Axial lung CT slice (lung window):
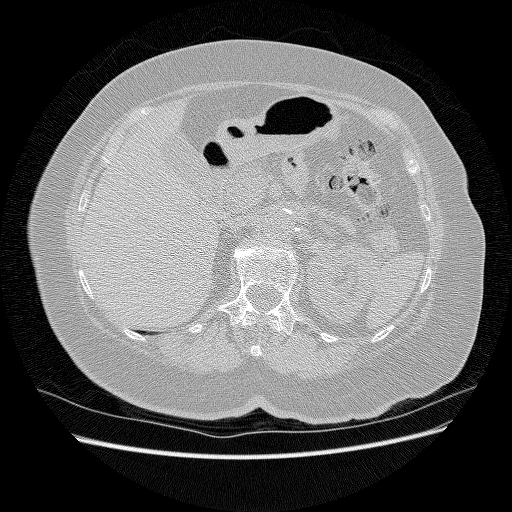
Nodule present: no